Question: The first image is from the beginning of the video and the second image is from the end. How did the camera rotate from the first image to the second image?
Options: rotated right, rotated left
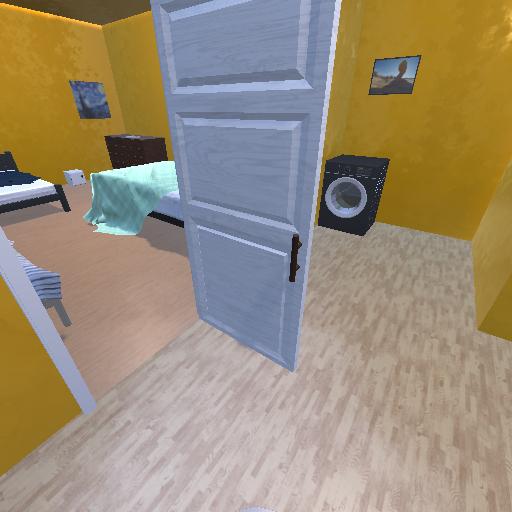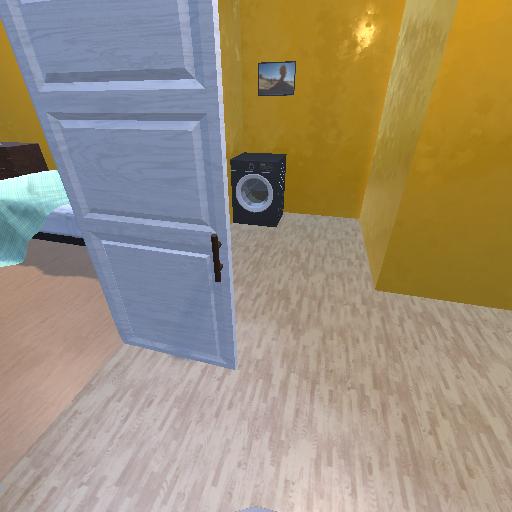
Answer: rotated right